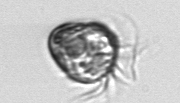
Label: Ciliophora